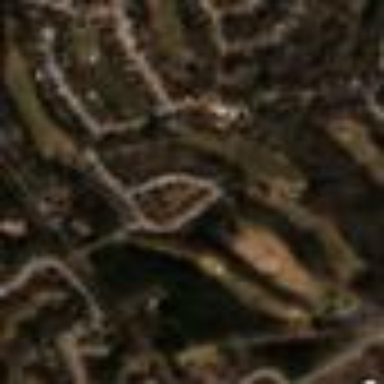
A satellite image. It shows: Golf course surrounded by greenery.